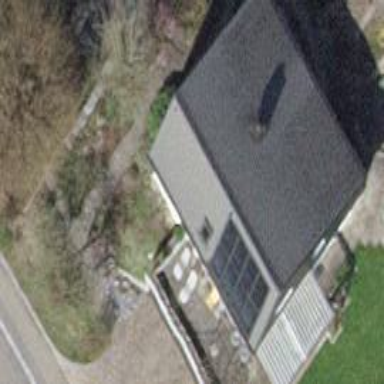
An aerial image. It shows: Detached building with saltbox roof shape.